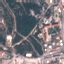
Label: Industrial